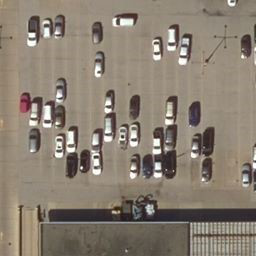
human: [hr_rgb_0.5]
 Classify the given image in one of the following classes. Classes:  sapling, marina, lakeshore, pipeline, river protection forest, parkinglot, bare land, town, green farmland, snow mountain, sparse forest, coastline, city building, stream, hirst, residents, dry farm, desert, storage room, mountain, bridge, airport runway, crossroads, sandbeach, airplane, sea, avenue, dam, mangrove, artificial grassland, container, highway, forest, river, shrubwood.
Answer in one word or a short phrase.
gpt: parkinglot